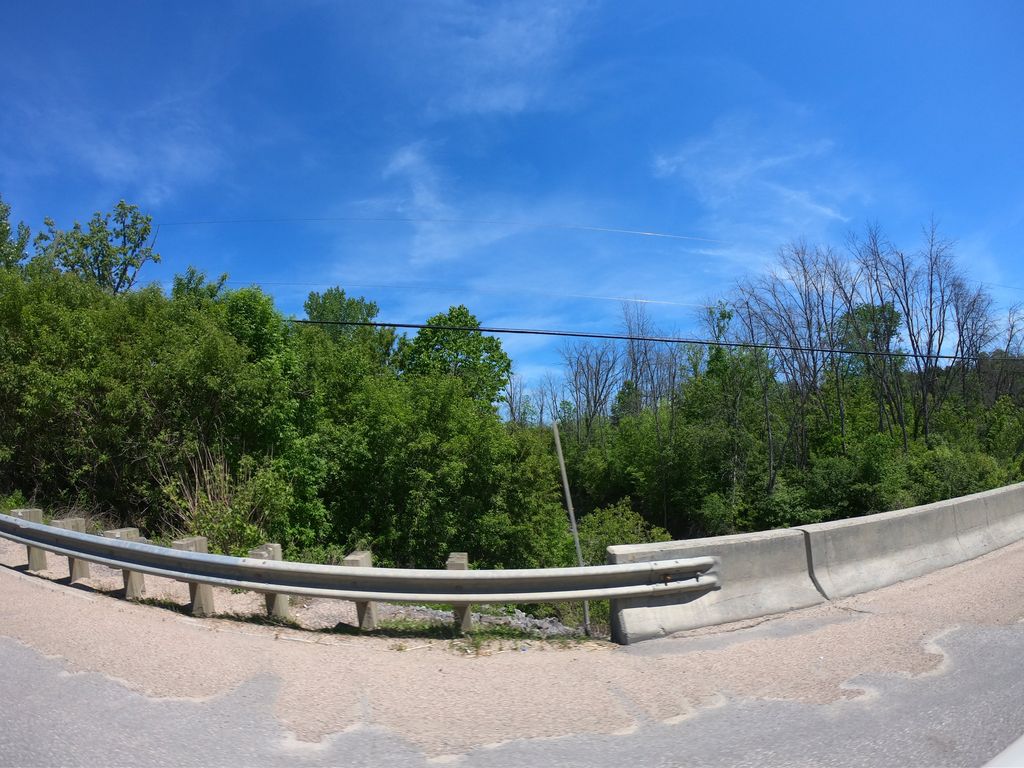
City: ottawa-gatineau